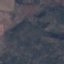
Land use / land cover class: HerbaceousVegetation